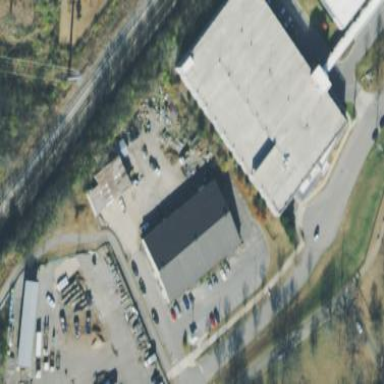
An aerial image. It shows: Office building.